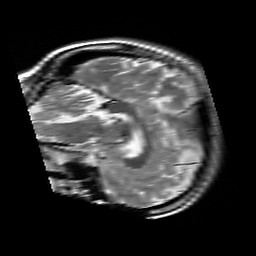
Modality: T2w
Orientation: sagittal
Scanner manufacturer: siemens
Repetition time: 3.9 s
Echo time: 0.076 s